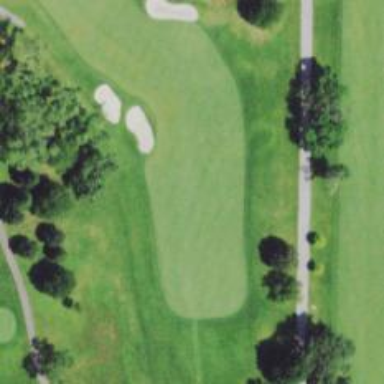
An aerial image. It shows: View of golf hole.